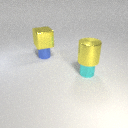
small cyan metal cylinder below large yellow metal cylinder